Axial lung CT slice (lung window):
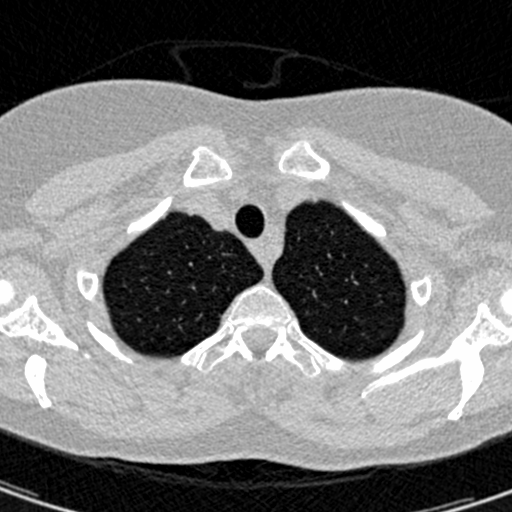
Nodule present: no